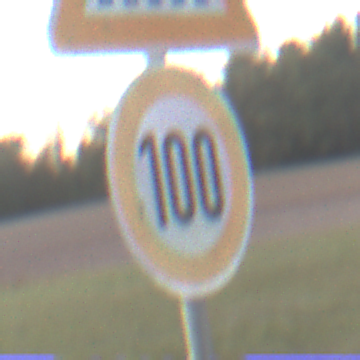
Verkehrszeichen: Geschwindigkeit100
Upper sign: FussgaengerueberwegLinks
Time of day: SunriseSunset
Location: Outdoor (Nature)
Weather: PartlyCloudy
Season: NotSpecified
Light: Natural